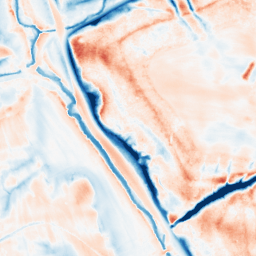
Category: trend_removal
Decomposition family: local_polynomial
Decomposition parameters: window_size: 31
degree: 3
Upsampling method: cubic_mitchell
Upsampling parameters: scale: 4
Upsampling scale: 4